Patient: sex F, age 76
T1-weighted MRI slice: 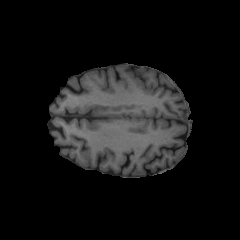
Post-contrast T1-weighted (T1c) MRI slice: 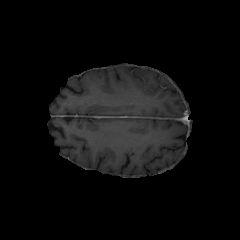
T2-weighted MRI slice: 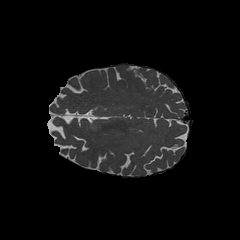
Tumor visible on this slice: no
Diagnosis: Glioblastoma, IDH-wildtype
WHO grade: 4